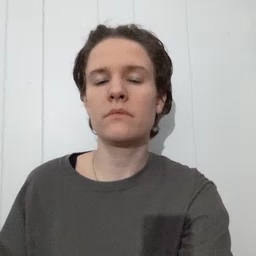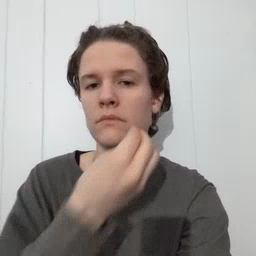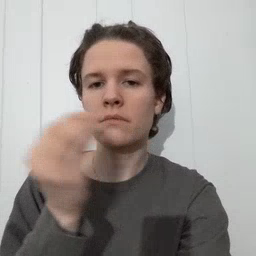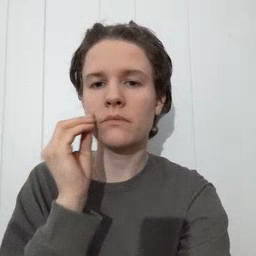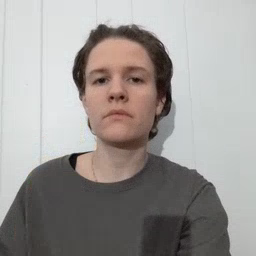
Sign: flower